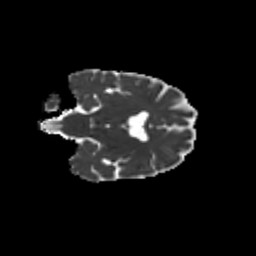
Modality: MD
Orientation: coronal
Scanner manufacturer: siemens
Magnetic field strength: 3 T
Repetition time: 9.2 s
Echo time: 0.084 s